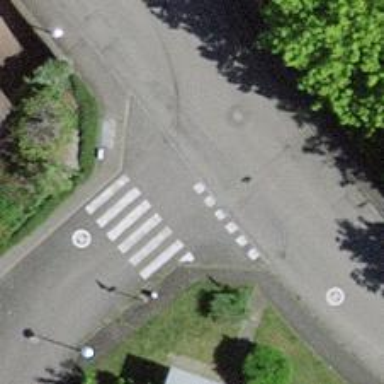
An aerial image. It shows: Road with "give way" sign.